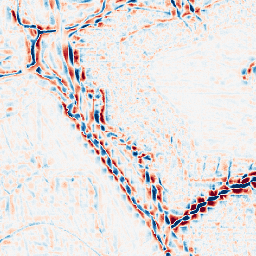
Category: wavelet
Decomposition family: wavelet_biorthogonal
Decomposition parameters: wavelet: bior2.4
level: 3
Upsampling method: lanczos
Upsampling parameters: scale: 4
Upsampling scale: 4